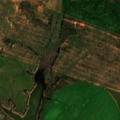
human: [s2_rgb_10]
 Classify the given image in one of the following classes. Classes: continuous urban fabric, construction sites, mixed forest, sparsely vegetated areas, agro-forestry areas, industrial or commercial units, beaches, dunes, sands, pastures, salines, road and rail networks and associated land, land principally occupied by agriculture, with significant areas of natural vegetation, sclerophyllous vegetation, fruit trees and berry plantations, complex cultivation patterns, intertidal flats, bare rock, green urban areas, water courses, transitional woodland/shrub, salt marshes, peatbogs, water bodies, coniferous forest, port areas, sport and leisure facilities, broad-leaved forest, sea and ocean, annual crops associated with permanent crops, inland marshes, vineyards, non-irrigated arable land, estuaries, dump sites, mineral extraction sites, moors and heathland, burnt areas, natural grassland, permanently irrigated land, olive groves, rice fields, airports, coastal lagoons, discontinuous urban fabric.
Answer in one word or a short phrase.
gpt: non-irrigated arable land, permanently irrigated land, agro-forestry areas, transitional woodland/shrub, water bodies